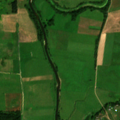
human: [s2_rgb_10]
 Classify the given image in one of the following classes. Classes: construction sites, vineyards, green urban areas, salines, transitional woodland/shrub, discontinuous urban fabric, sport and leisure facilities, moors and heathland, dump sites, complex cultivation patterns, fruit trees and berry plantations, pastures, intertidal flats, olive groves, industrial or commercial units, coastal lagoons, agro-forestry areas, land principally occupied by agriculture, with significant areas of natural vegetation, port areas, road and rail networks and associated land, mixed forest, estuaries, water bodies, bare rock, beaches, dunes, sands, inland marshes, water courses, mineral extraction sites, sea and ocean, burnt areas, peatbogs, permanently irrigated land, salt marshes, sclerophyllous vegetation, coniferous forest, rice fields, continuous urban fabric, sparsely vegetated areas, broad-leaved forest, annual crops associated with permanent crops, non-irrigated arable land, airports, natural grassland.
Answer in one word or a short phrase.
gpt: discontinuous urban fabric, non-irrigated arable land, pastures, land principally occupied by agriculture, with significant areas of natural vegetation, water courses